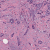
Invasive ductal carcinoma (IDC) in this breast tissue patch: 1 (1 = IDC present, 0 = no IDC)